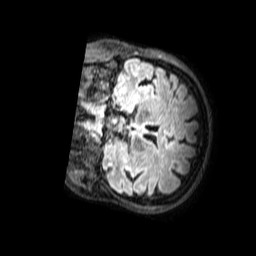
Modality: FLAIR
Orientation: coronal
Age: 47
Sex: female
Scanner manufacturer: philips
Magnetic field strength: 3 T
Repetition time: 4.8 s
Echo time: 0.3016 s